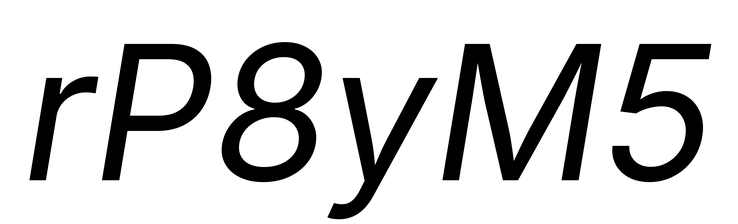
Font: Inter-Italic_Italic